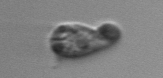
Label: Paratontonia_gracillima